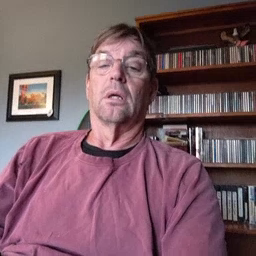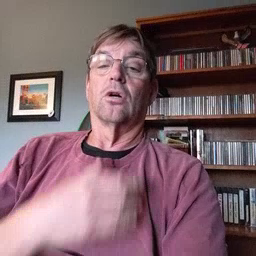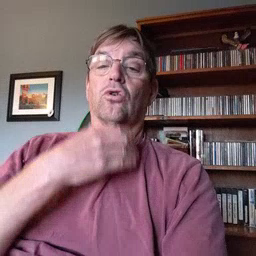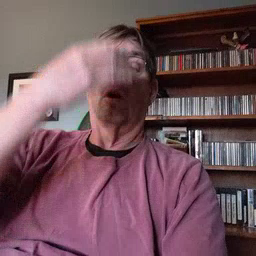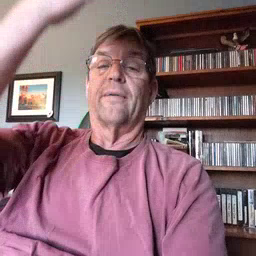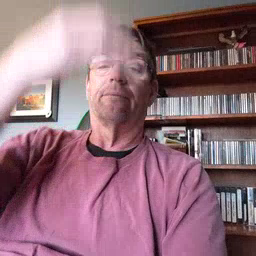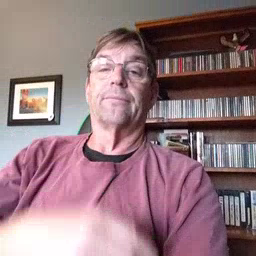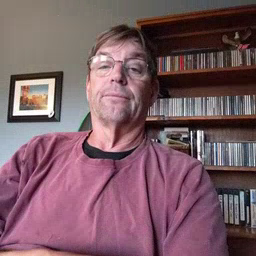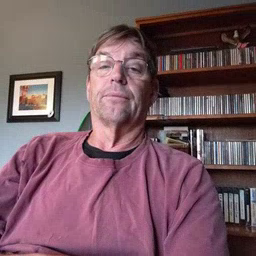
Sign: giraffe